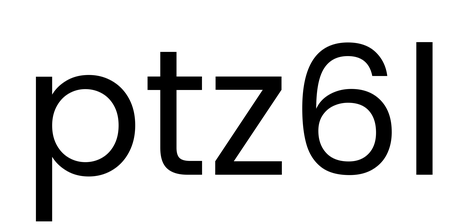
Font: Poppins-Regular